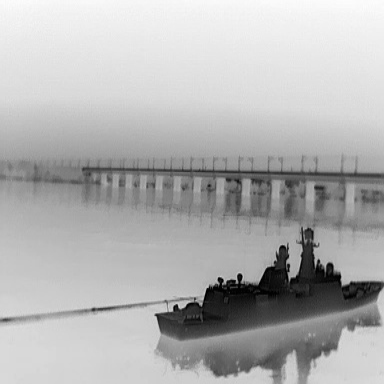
There is a warship in the infrared image.